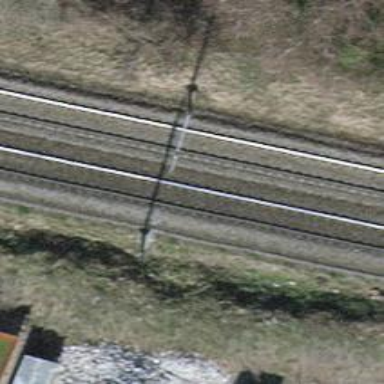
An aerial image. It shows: Solitary milestone along the railway.